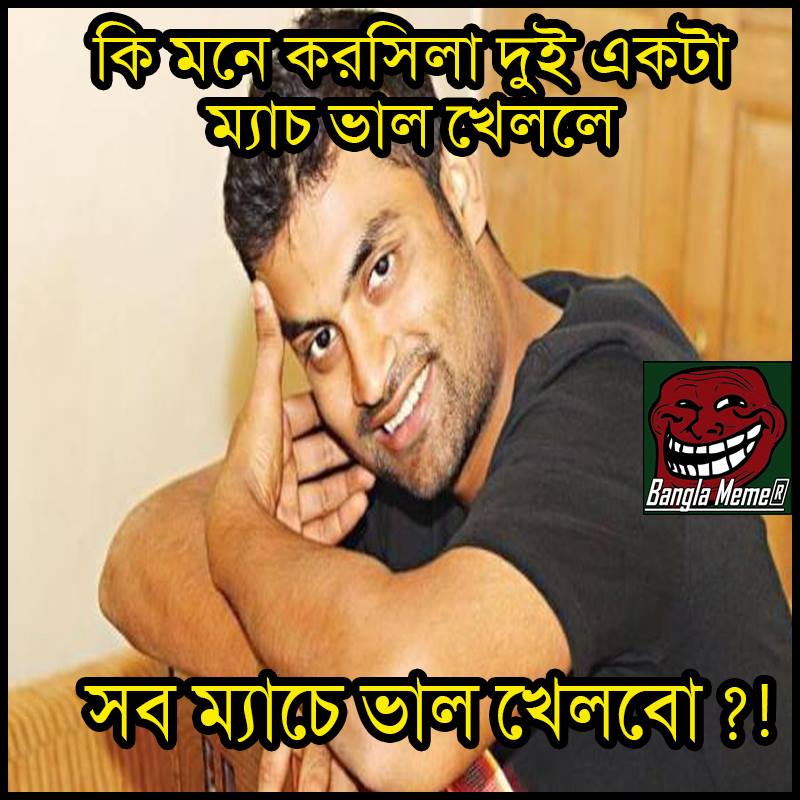
Caption: কি মনে করসিলা দুই একটা ম্যাচ ভাল খেললে  সব ম্যাচে ভাল খেলবো ?!
Label: non-hate